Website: bh-photo
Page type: store-pickup
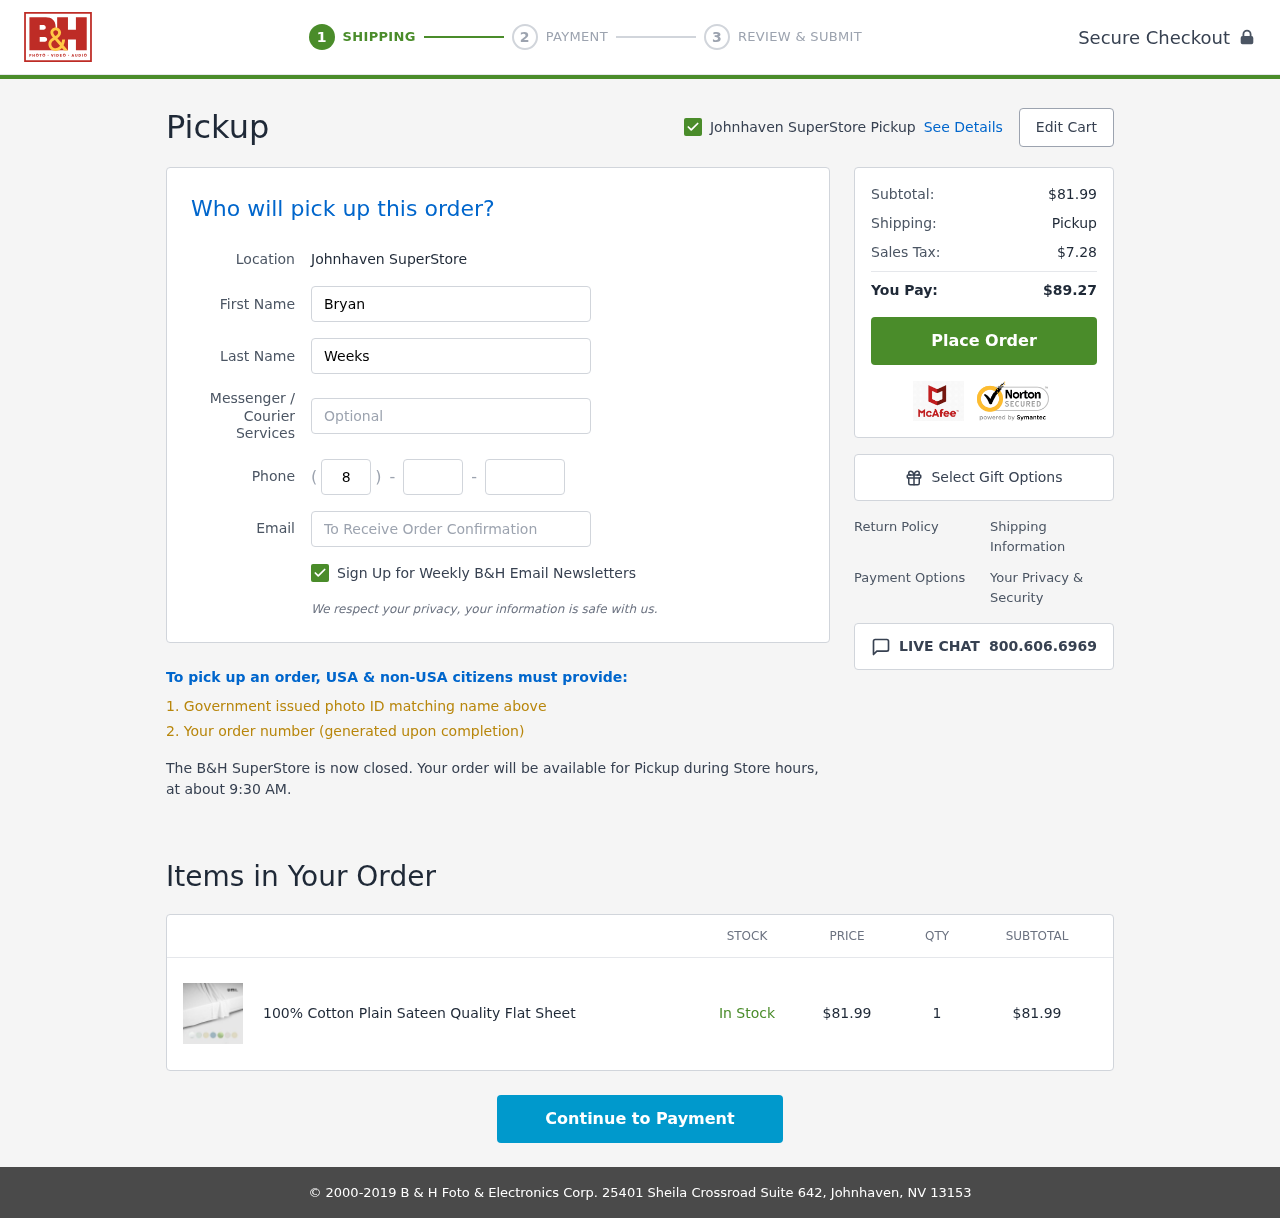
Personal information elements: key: PII_EMAIL
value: bweeks@gmail.com
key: PII_FIRSTNAME
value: Bryan
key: PII_LASTNAME
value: Weeks
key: PII_LOCATION1_CITY
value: Johnhaven SuperStore Pickup
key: PII_LOCATION1_CITY
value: Johnhaven SuperStore
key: PII_PHONE_AREA
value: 810
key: PII_PHONE_PREFIX
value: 252
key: PII_PHONE_SUFFIX
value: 6783
Product elements: key: PRODUCT1_NAME
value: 100% Cotton Plain Sateen Quality Flat Sheet
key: PRODUCT1_PRICE
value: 81.99
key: PRODUCT1_QUANTITY
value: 1
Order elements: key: ORDER_SUBTOTAL
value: $81.99
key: ORDER_TAX
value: $7.28
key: ORDER_TOTAL
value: $89.27